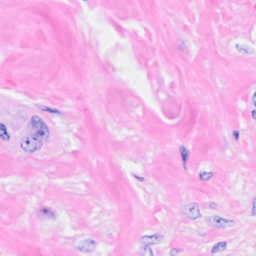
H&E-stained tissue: Breast